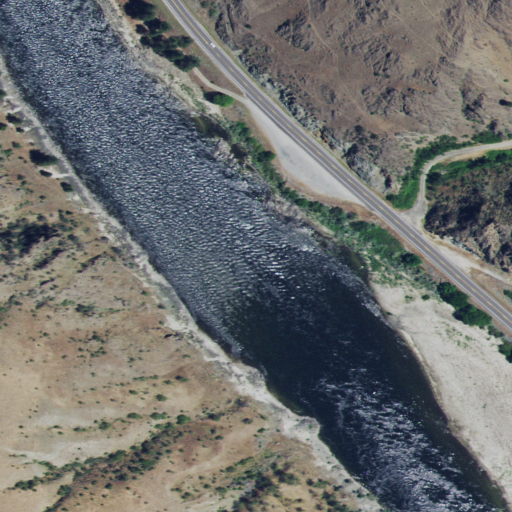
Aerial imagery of valley in Idaho named Wet Gulch containing shrub, open water, grassland, medium intensity development, low intensity development, evergreen forest, and herbaceous wetlands